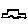
Label: car